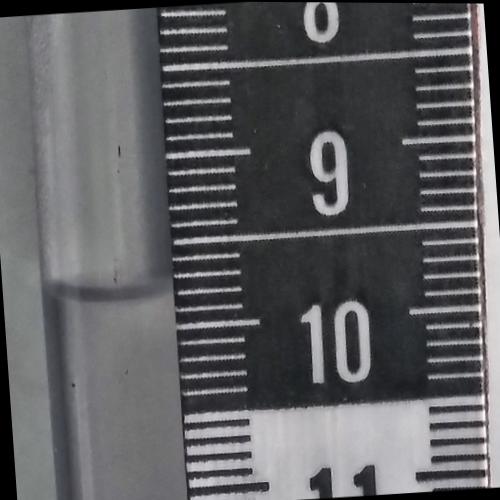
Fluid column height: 9.8 cm